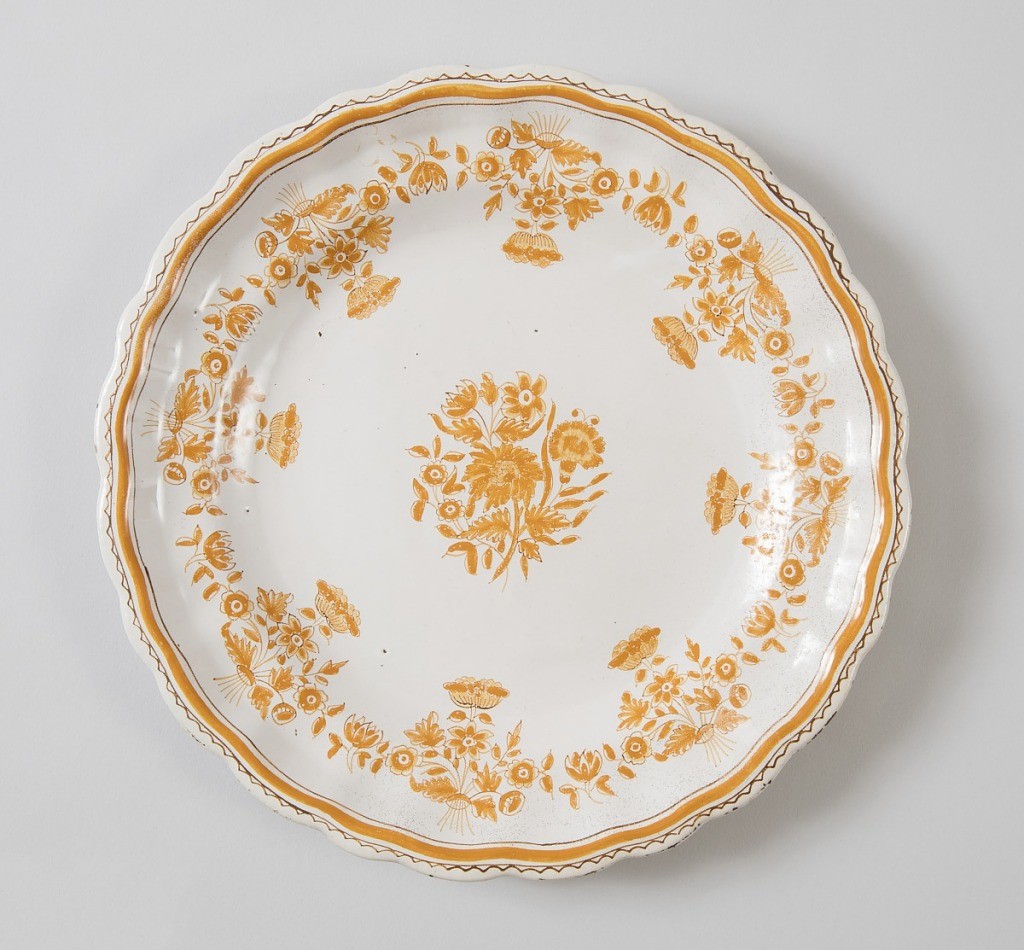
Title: Plate
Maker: Olérys-Laugier Factory, France, founded 1738
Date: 1760–1790
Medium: tin-glazed earthenware
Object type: plate
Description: Circular form with shaped rim. Monochrome ochre decoration on white ground shows potato-flower at center and around edge.